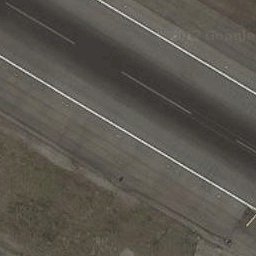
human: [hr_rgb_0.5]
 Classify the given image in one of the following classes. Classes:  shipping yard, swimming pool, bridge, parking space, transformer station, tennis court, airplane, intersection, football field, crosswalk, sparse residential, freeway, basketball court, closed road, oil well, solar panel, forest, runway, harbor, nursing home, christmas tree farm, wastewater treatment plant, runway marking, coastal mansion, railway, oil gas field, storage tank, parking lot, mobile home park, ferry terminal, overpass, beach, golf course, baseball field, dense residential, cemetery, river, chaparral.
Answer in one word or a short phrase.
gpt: runway